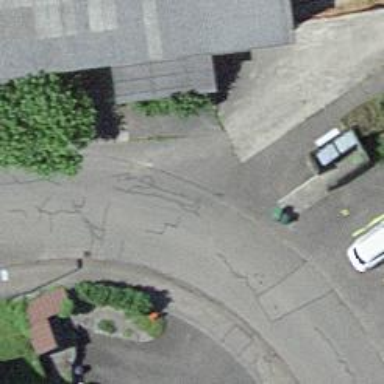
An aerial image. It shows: Bollard barrier.